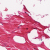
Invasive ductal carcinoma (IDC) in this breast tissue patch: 0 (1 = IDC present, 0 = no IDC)